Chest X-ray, PA view. Patient: 56 years old, sex F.
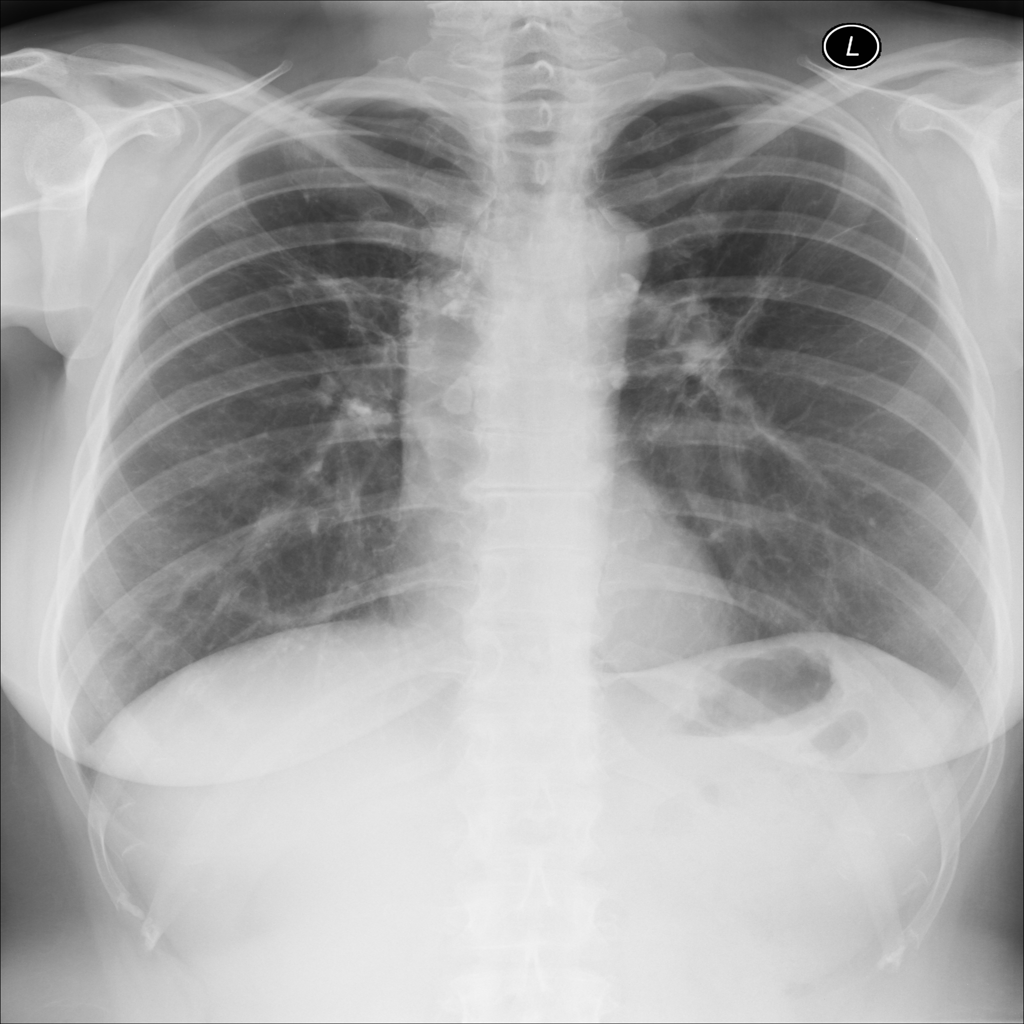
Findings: Nodule